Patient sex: M
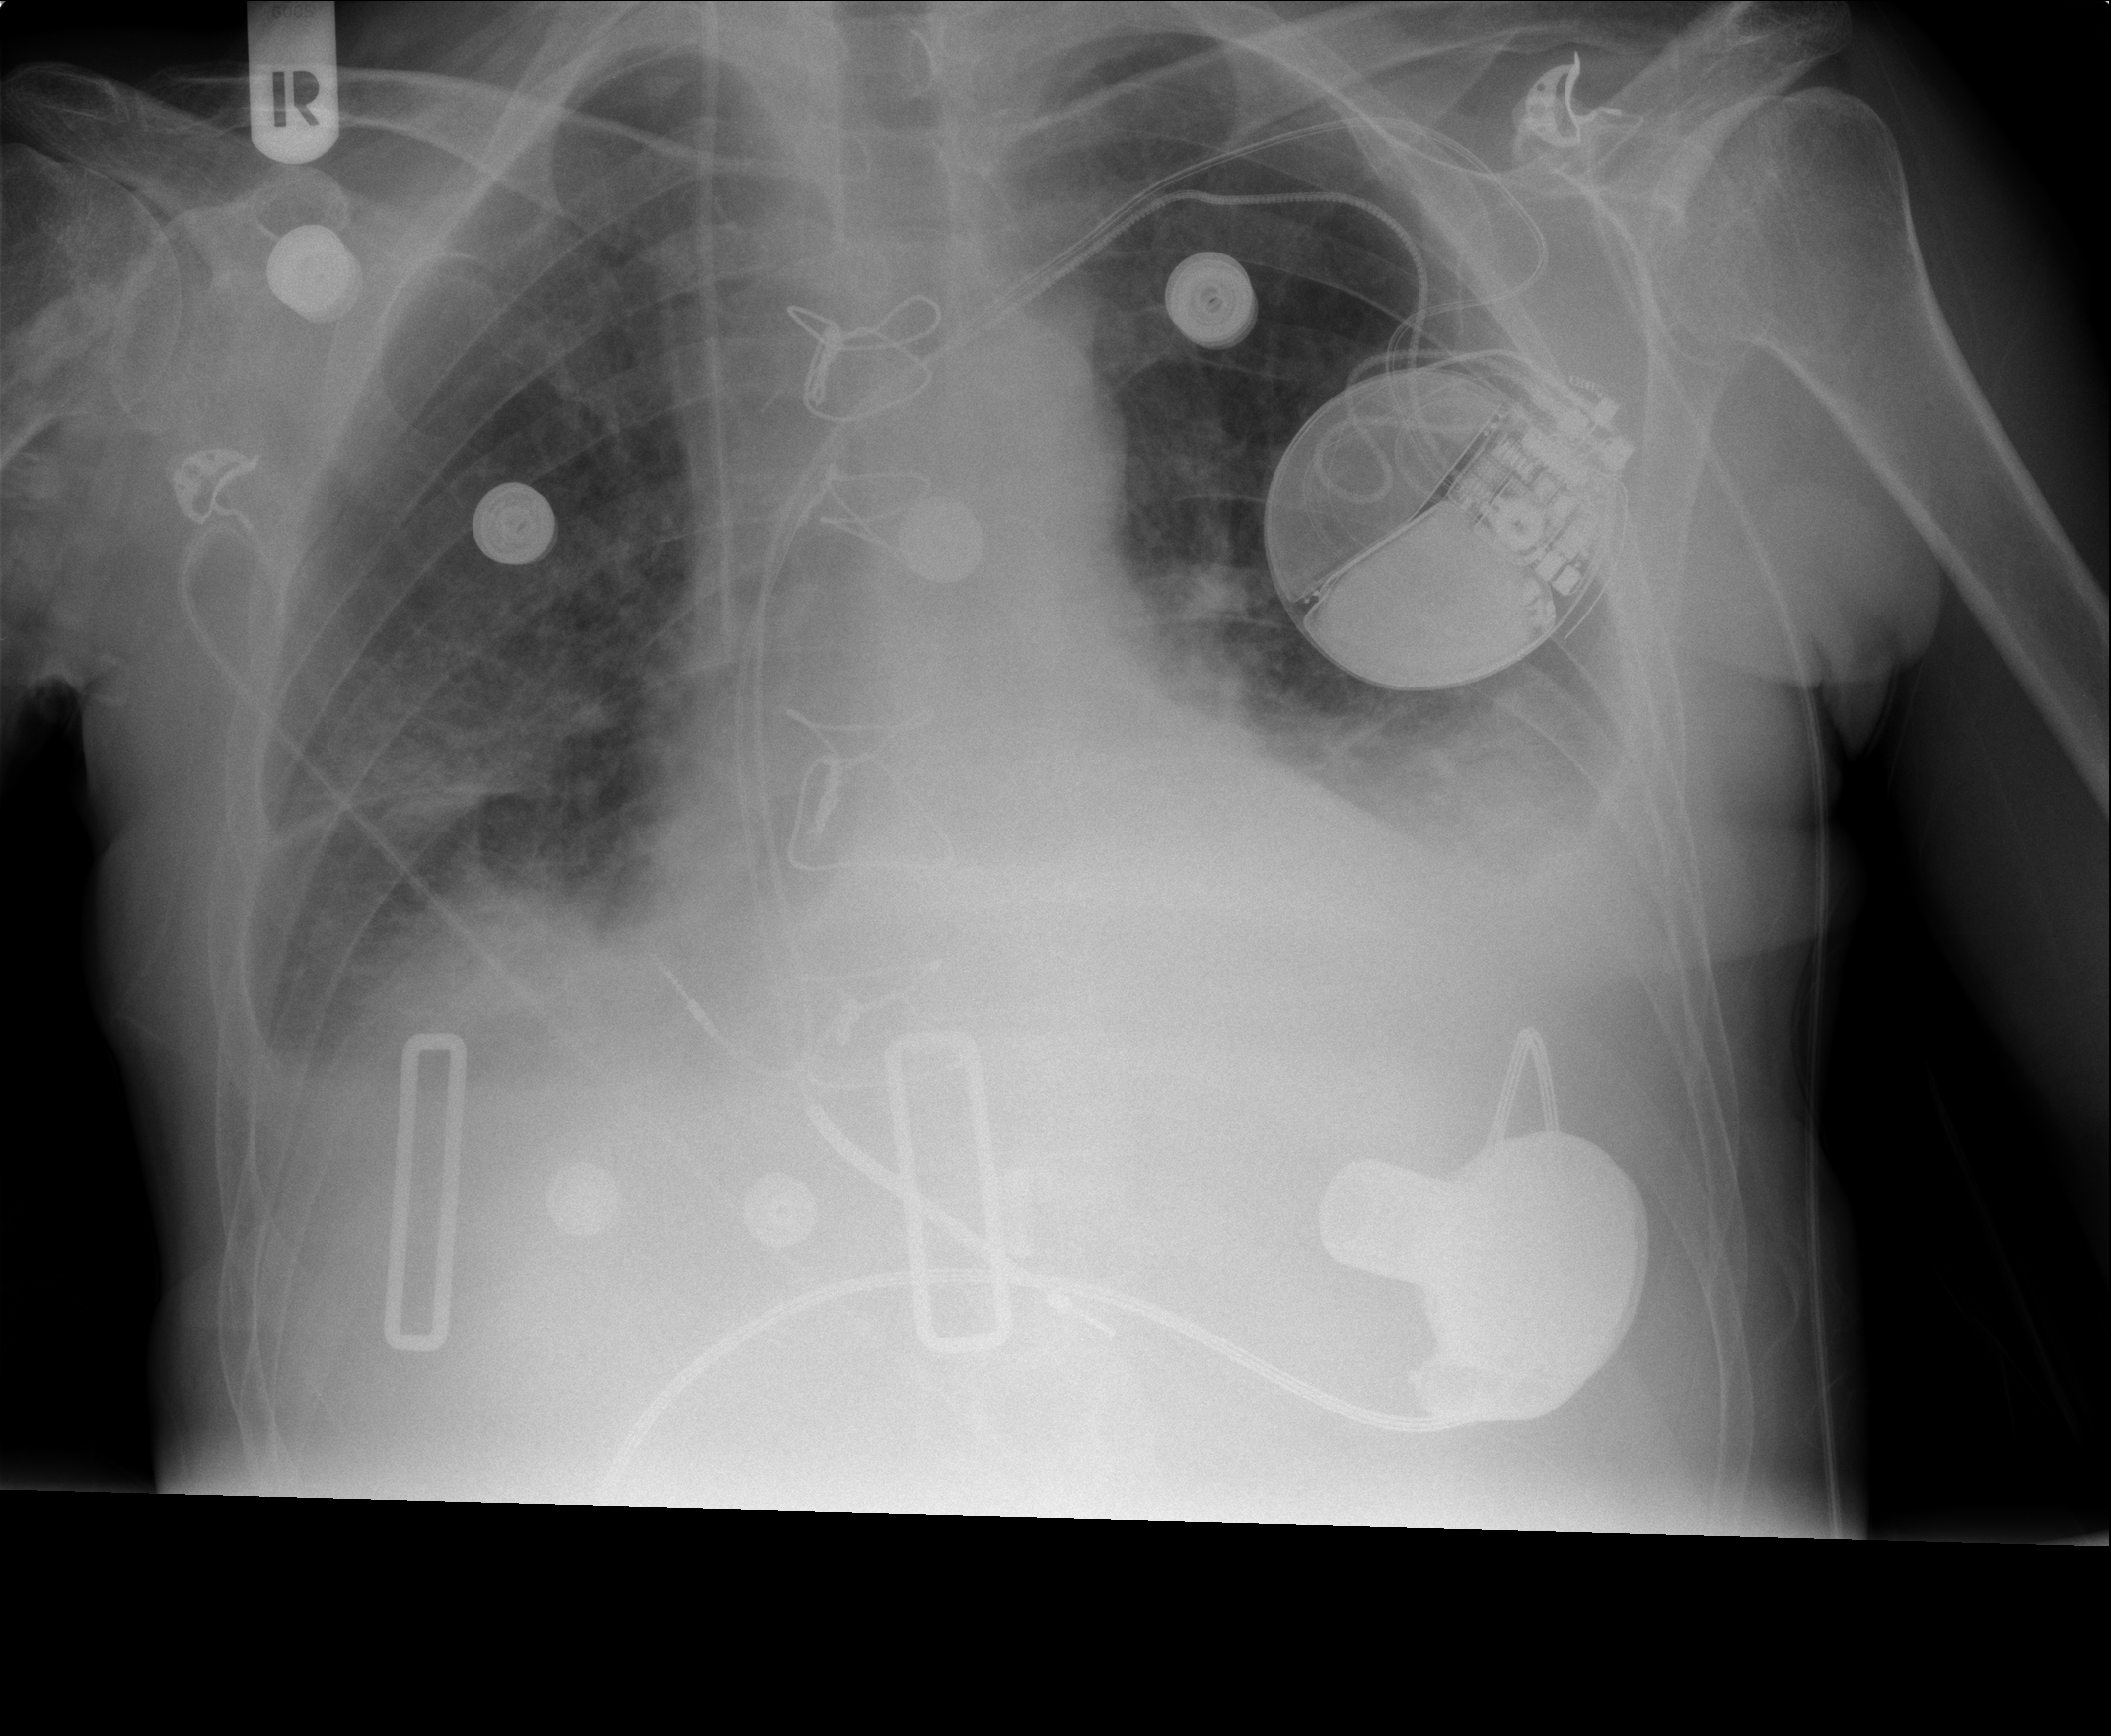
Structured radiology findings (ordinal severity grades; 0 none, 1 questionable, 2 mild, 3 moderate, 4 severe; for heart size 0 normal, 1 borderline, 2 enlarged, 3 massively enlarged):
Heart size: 2
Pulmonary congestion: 2
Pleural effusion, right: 2
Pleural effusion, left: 2
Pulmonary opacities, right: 2
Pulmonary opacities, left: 2
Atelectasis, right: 2
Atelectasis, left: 2